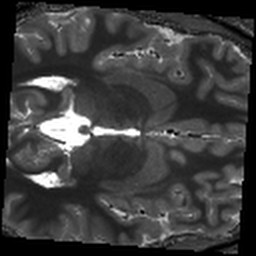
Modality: T1map
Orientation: axial
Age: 25
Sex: female